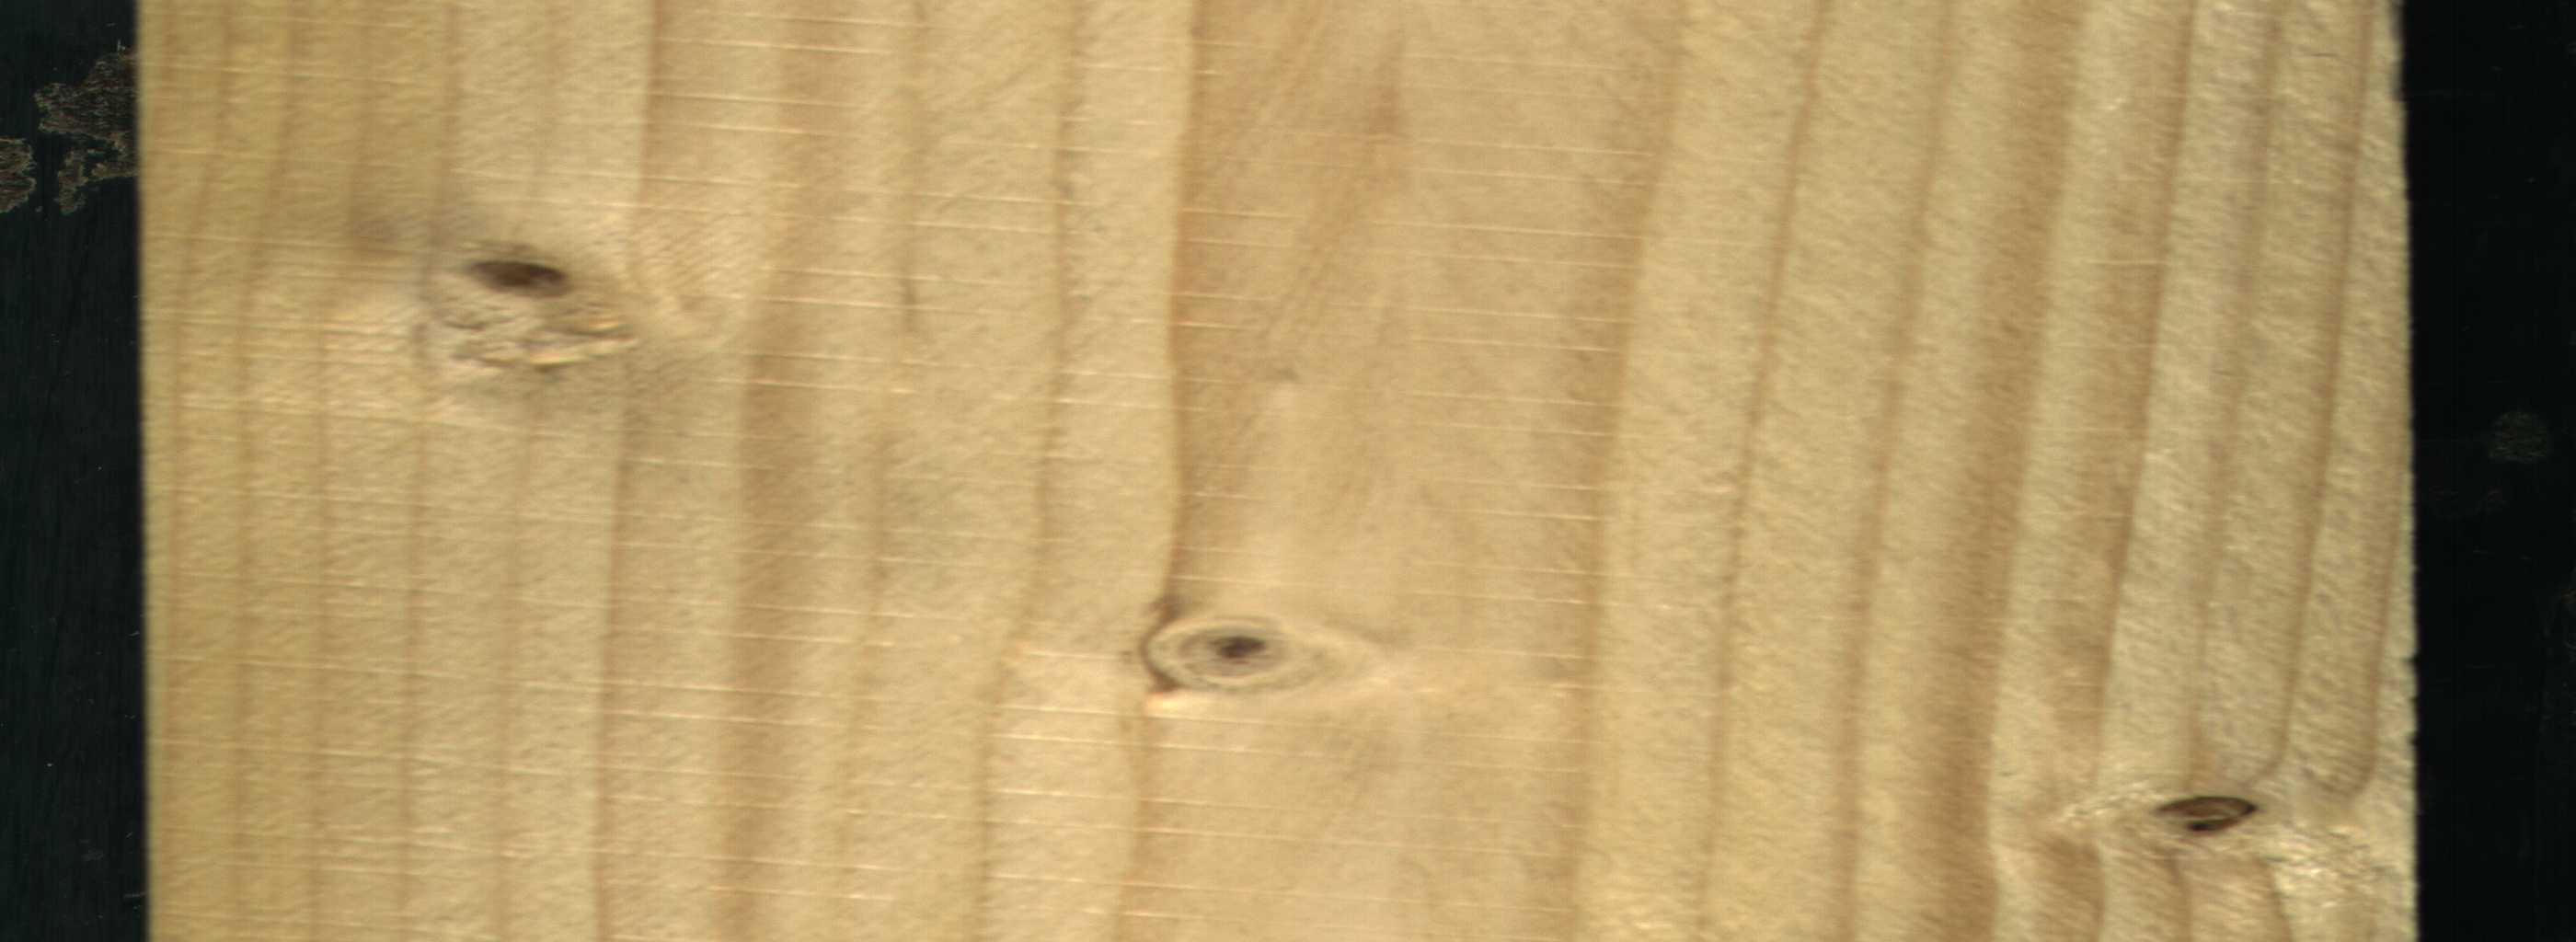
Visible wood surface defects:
Live_Knot
Live_Knot
Live_Knot